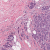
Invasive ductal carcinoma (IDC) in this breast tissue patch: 1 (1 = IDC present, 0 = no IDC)